Question: I am using TouchImageView for zooming in/out of my picture. However, after I've done adding TouchImageView.java and proceed to create a customview in xml, it didn't show up. Below is my xml file:
'''
<RelativeLayout xmlns:android="http://schemas.android.com/apk/res/android"
xmlns:app="http://schemas.android.com/apk/res-auto"
android:orientation="vertical" android:layout_width="match_parent"
android:layout_height="match_parent"
android:background="@color/cast_expanded_controller_background_color"
android:id="@+id/Rlay">
<com.example.zhen.myggwpapp.TouchImageView
android:layout_height="350dp"
android:id="@+id/iv_preview_image"
android:layout_width="match_parent"
android:scaleType="matrix"
android:layout_centerVertical="true"
android:layout_alignParentStart="true" /></RelativeLayout>
'''

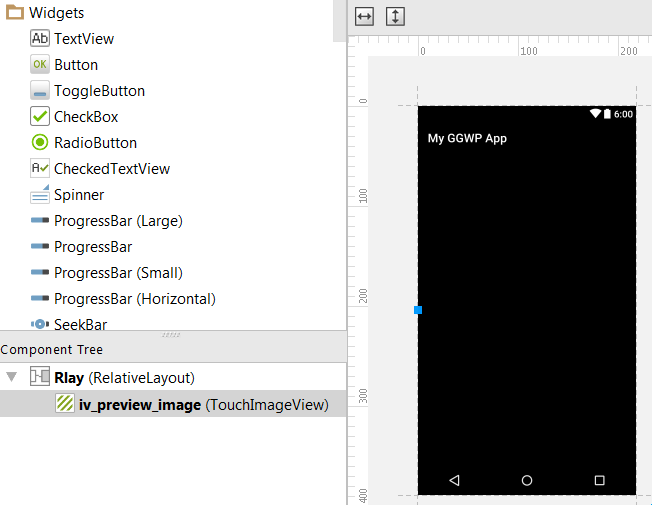
Answer: Try to add a 'android:src:@drawable/some_image' inside your 'ImageView', or add some background to see the width and height of it. 'android:background="@color/some_color'"
'''
<RelativeLayout xmlns:android="http://schemas.android.com/apk/res/android"
xmlns:app="http://schemas.android.com/apk/res-auto"
android:orientation="vertical" android:layout_width="match_parent"
android:layout_height="match_parent"
android:background="@color/color_white"
android:id="@+id/Rlay">
<com.example.zhen.myggwpapp.TouchImageView
android:layout_height="350dp"
android:background="@color/color_black"
android:id="@+id/iv_preview_image"
android:src="@drawable/some_image"
android:layout_width="match_parent"
android:scaleType="matrix"
android:layout_centerVertical="true"
android:layout_alignParentStart="true" />
</RelativeLayout>
'''